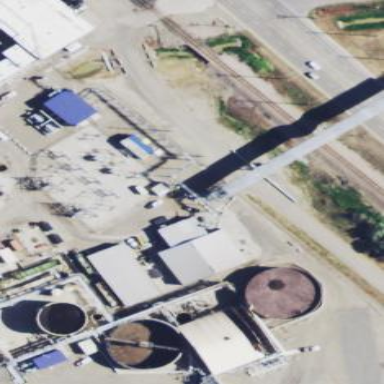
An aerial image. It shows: Power substation.